Question: I have a problem while compiling my app in release mode. I receive the following error:
My project is using full .NET 4.0 ( no client profile ).
When I switch back to debug mode, every thing works fine.
Could somebody help me please?

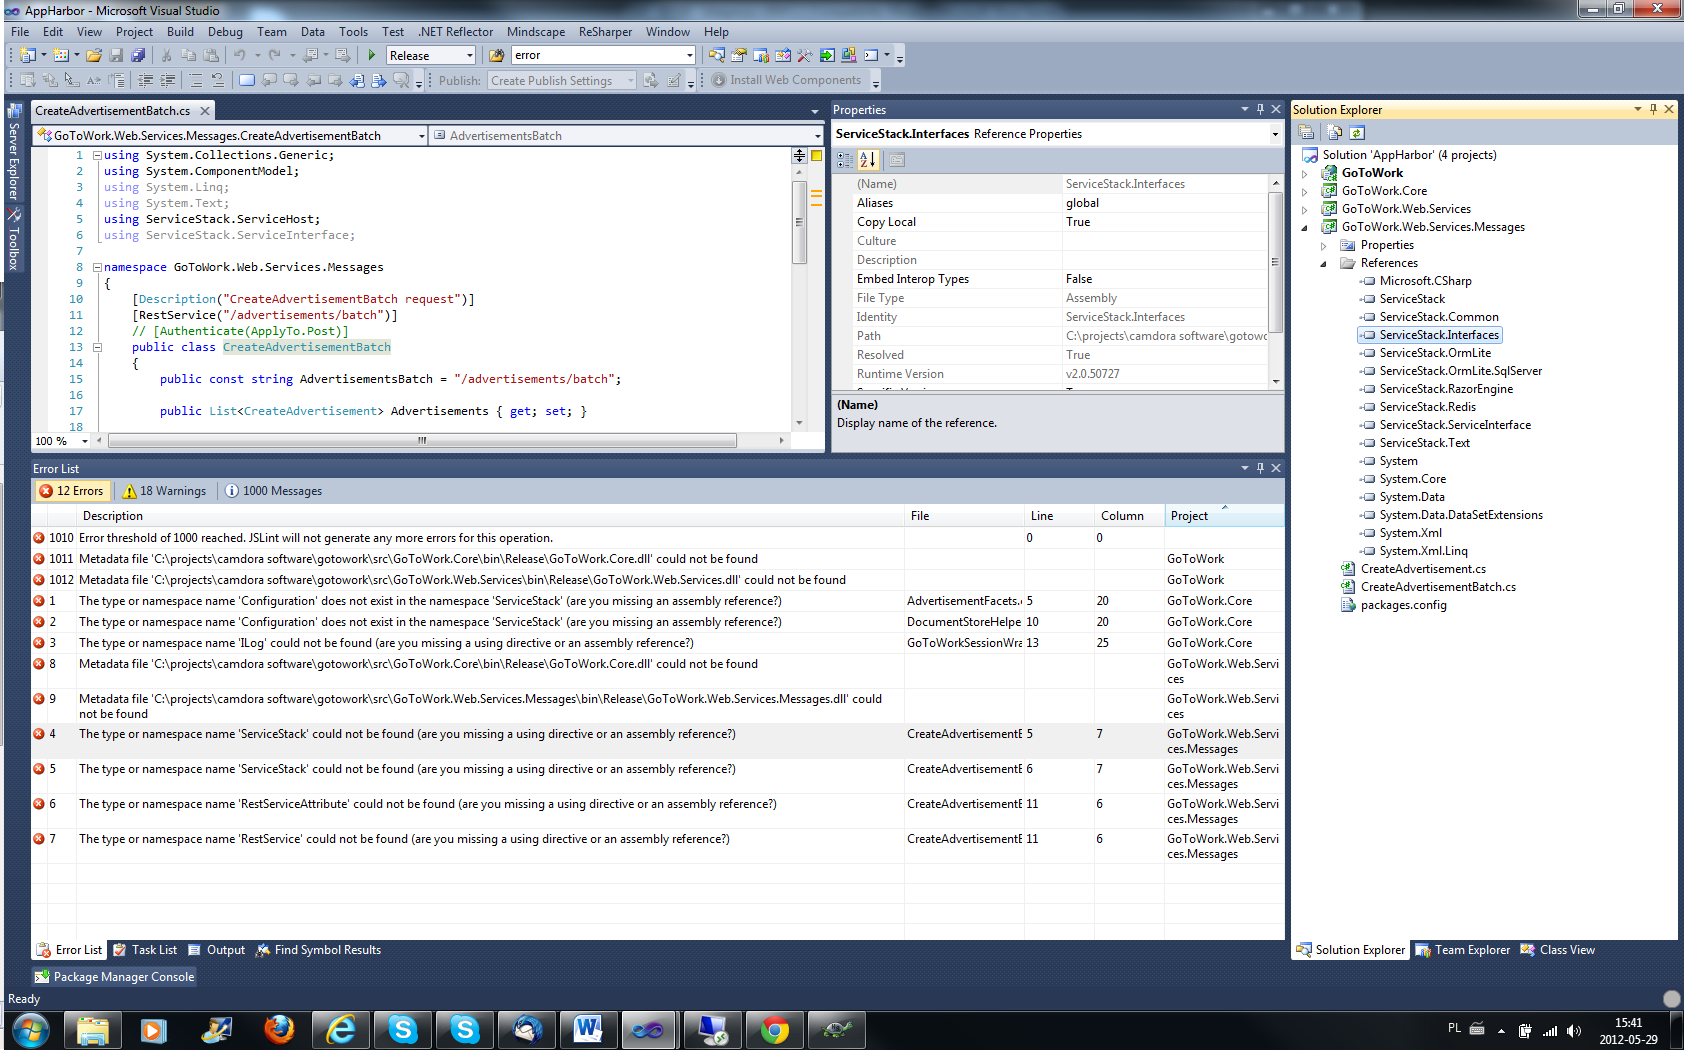
Answer: ok, fixed. problem was in missing references in release mode